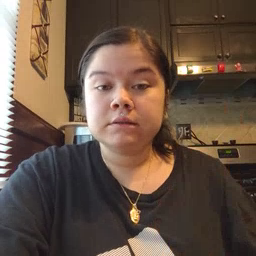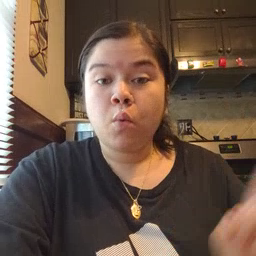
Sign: where